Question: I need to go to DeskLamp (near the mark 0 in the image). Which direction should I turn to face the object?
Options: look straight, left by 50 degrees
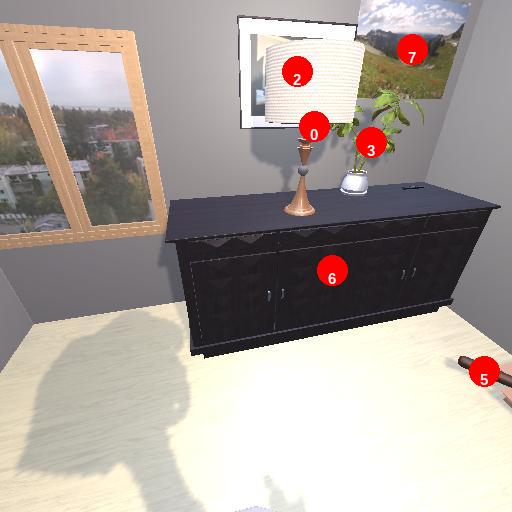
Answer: look straight